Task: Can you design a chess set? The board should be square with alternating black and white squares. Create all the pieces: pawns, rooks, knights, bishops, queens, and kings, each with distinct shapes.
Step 5460:
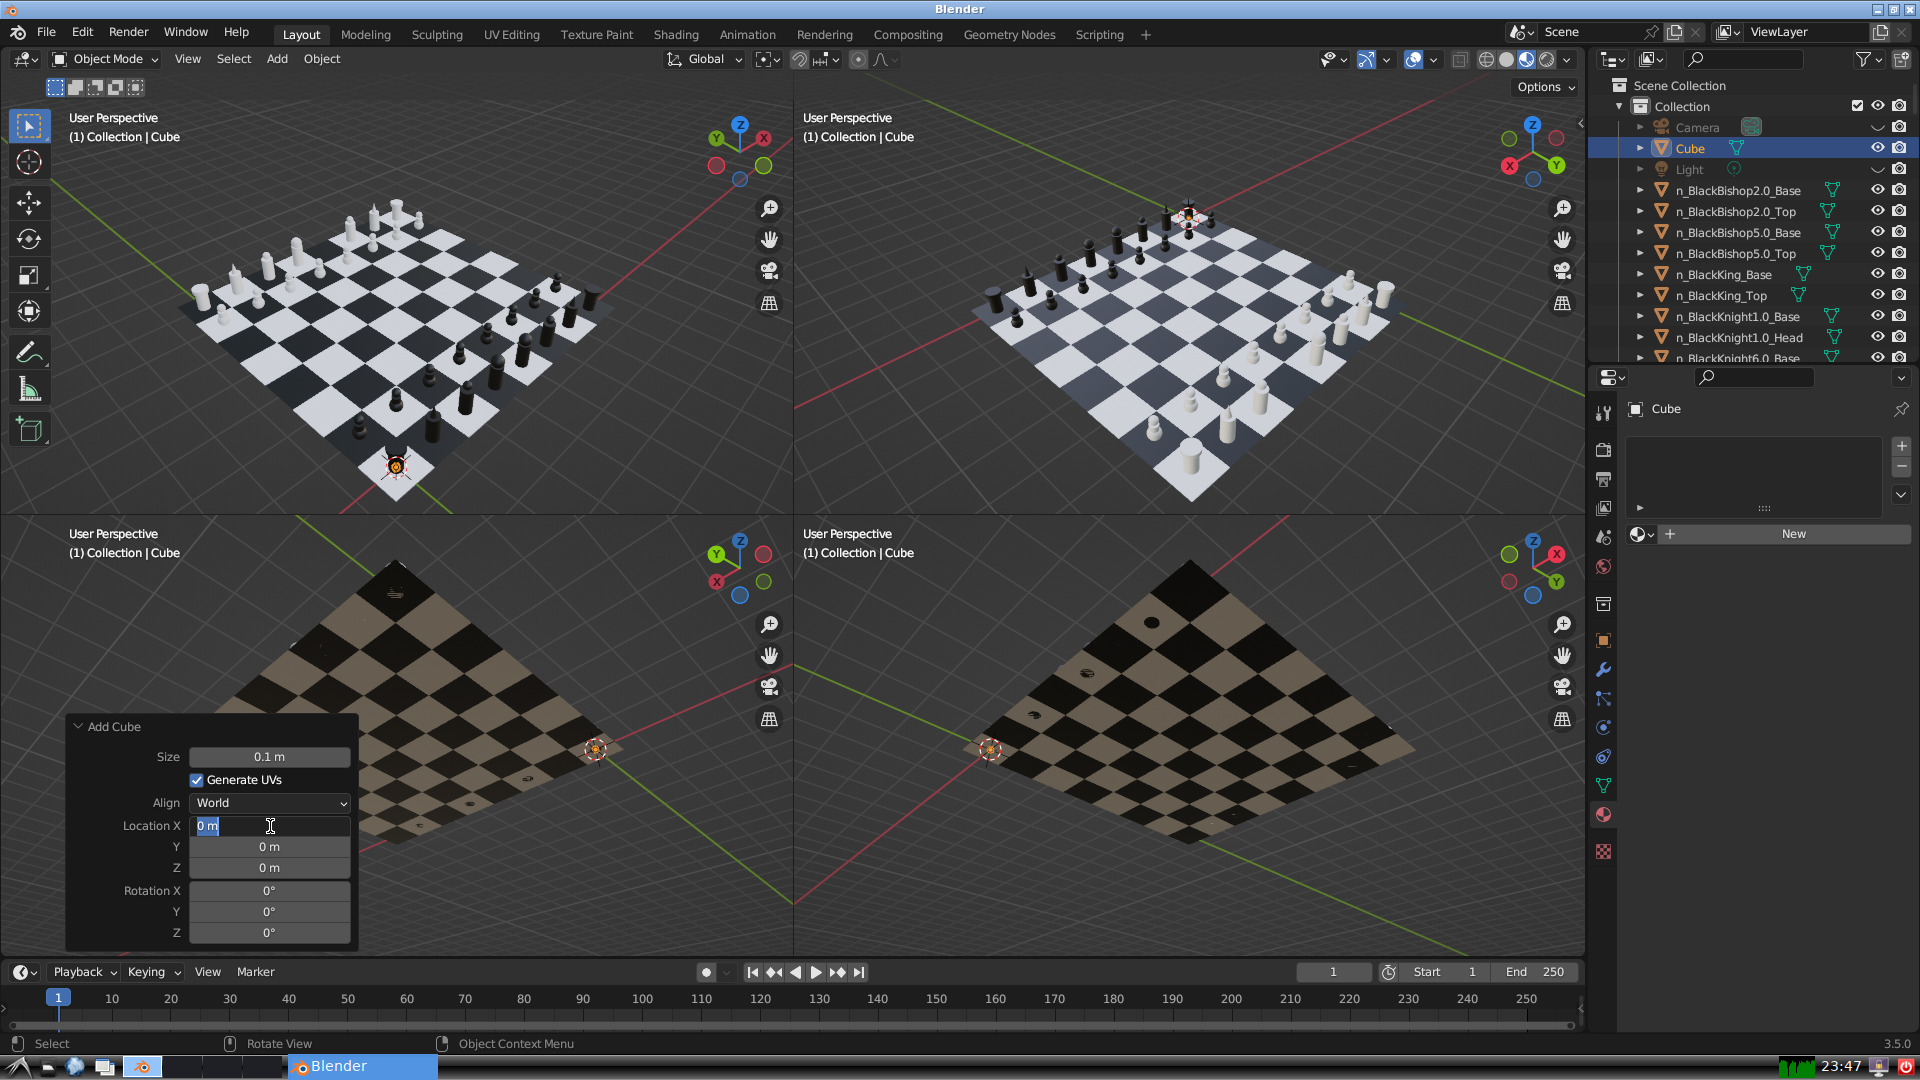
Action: input_text: 4.0